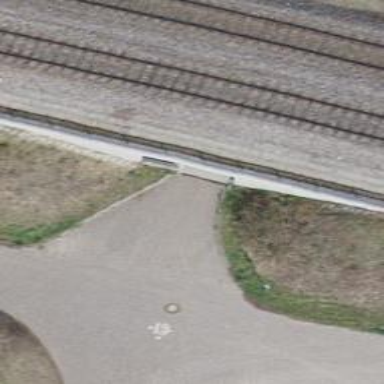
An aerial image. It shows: Asphalt track of grade1 going through tunnel.